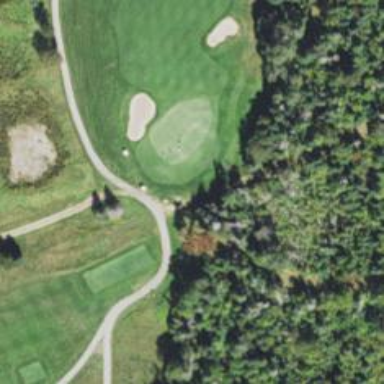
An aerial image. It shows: Grass area designated as golf tee.